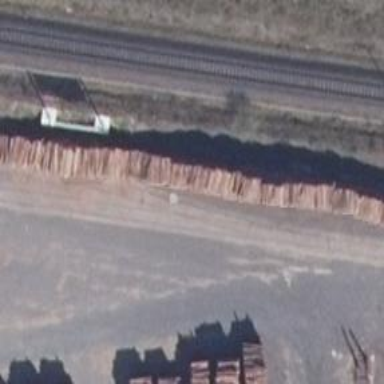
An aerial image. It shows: Rail spur service.